Interaction volume radius: 5 \u00c5
Interaction volume height: 15 \u00c5
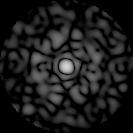
Disorder parameter: 0.8364